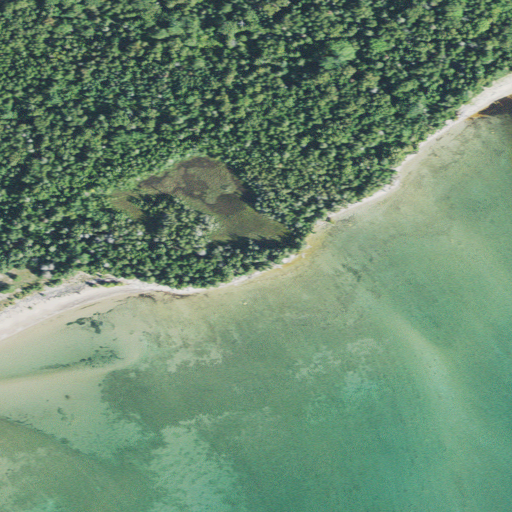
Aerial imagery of cape in Michigan named Seiners Point containing open water, woody wetlands, herbaceous wetlands, evergreen forest, and barren land